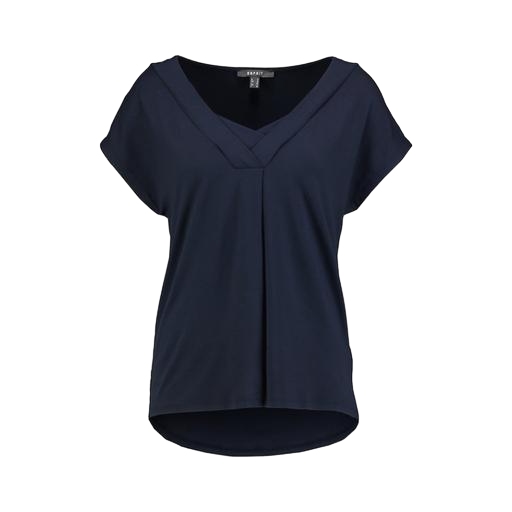
blue v-neck t-shirt only macy, blue v-neck top only macy, blue t-shirt only macy, white background